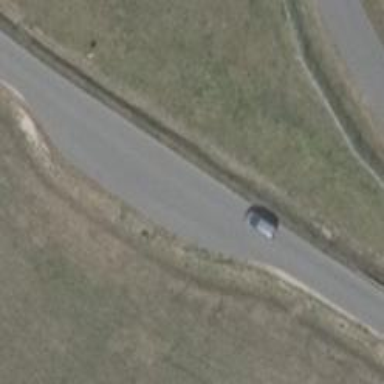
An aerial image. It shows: Passing place on the road.